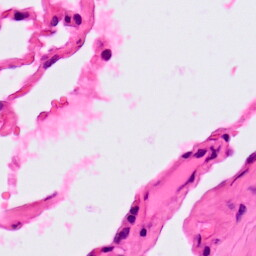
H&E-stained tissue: Lung